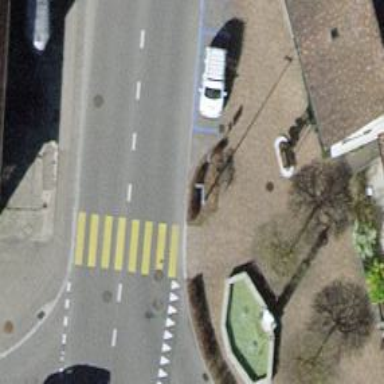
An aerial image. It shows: Zebra crossing on the road.